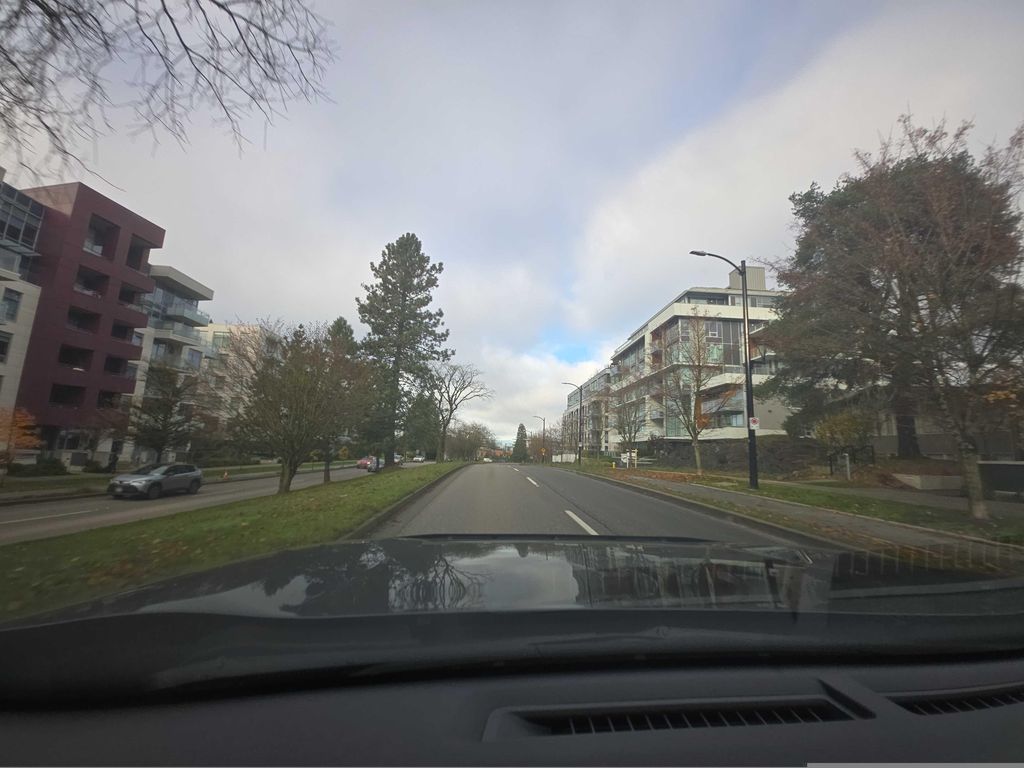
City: vancouver